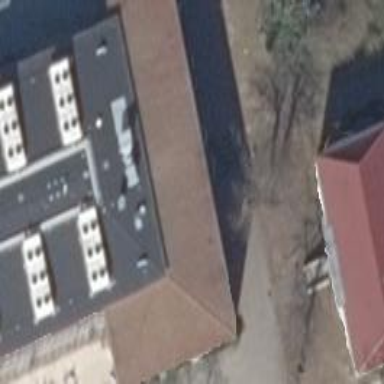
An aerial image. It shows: Office building.